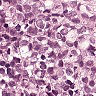
Metastatic tissue present: yes